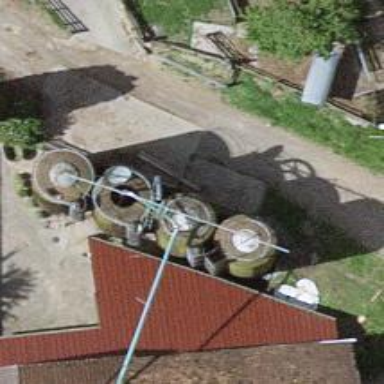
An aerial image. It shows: Silo.